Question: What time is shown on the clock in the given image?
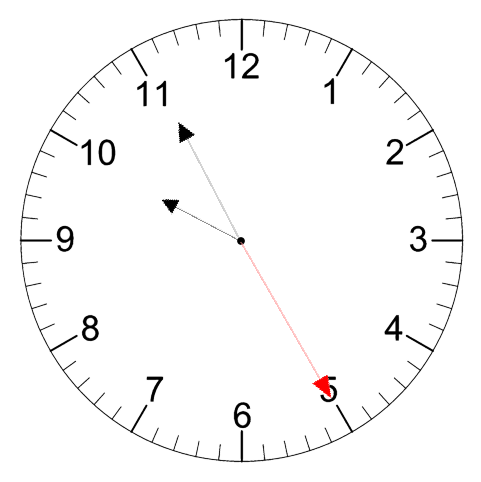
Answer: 09:55:25